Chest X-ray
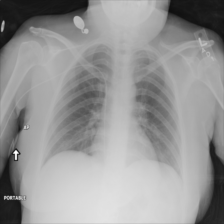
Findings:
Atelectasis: negative
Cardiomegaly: negative
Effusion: negative
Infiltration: negative
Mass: negative
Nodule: negative
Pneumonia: negative
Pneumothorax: negative
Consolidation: negative
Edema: negative
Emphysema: negative
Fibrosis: negative
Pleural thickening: negative
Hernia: negative